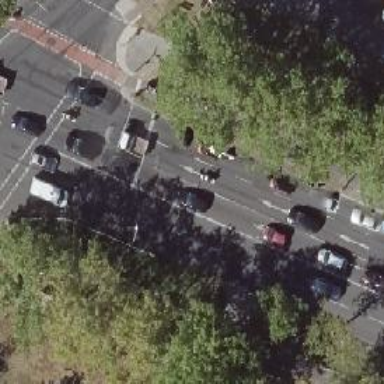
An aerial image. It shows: Road with traffic signals.